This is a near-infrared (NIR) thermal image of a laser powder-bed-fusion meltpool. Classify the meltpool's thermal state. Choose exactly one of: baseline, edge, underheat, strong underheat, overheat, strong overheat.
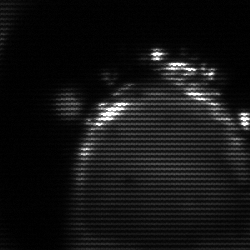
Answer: edge